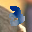
Label: 3